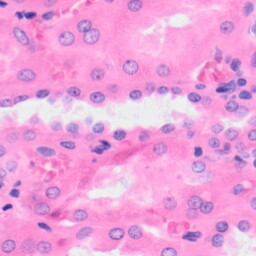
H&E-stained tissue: Kidney